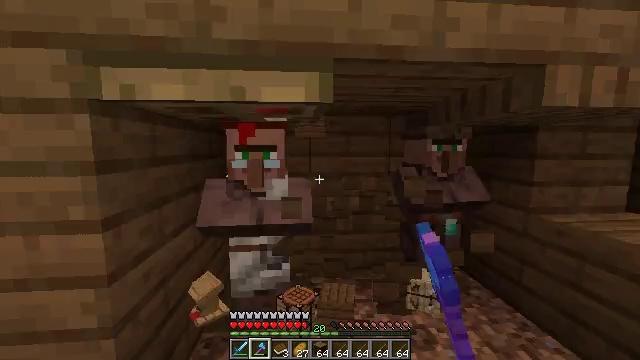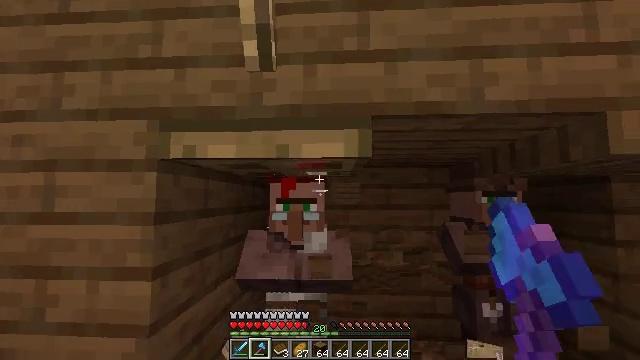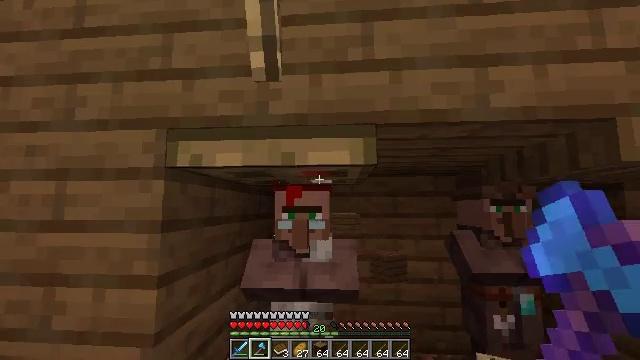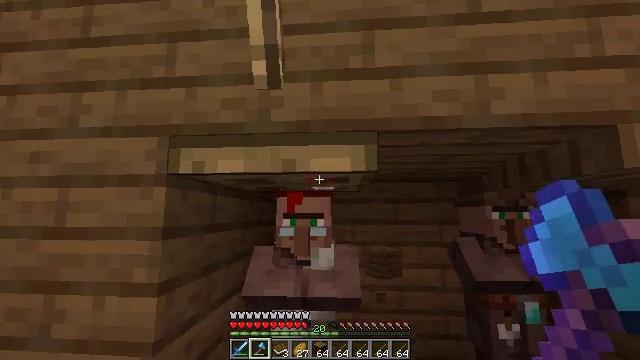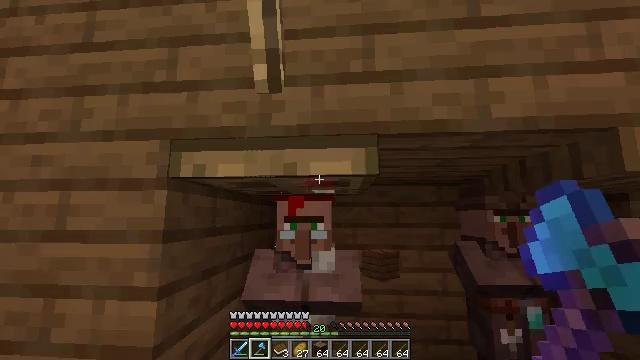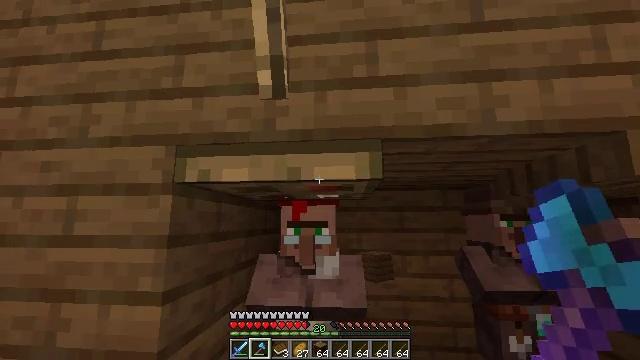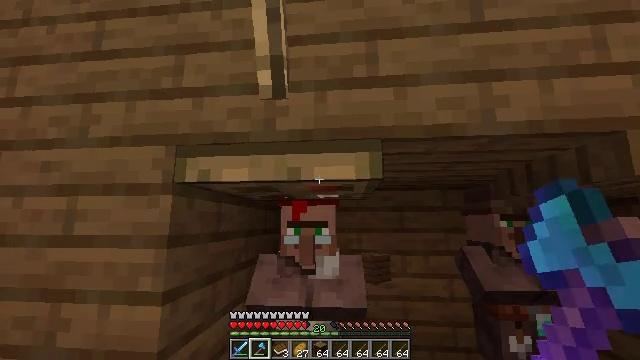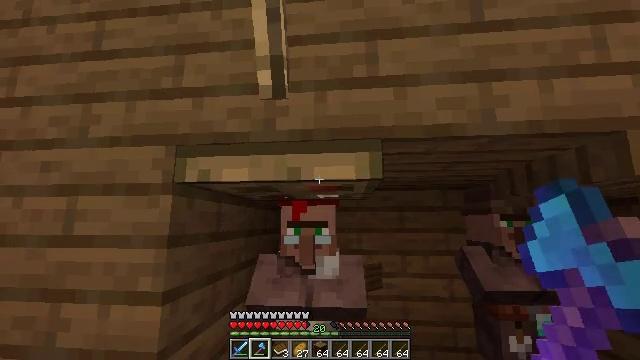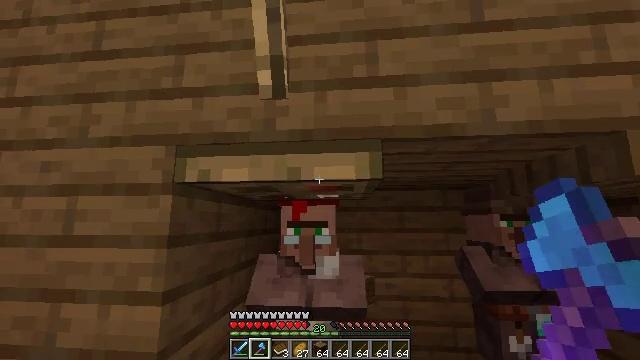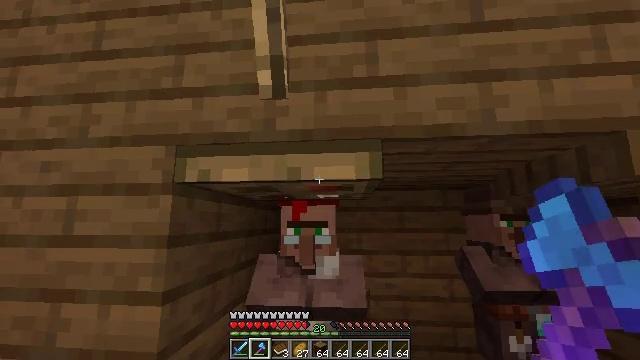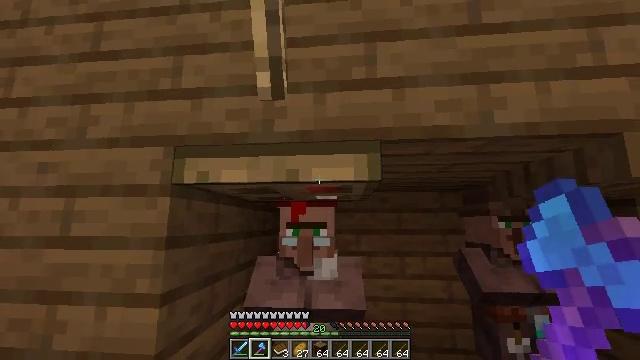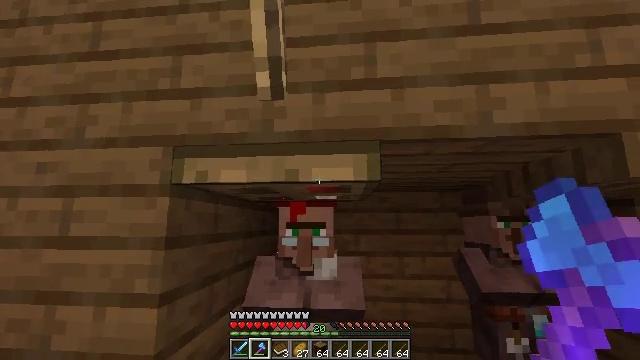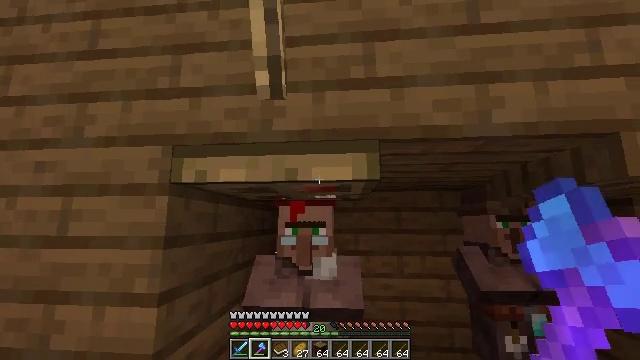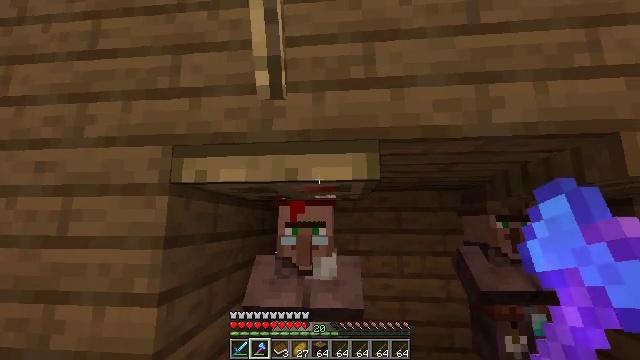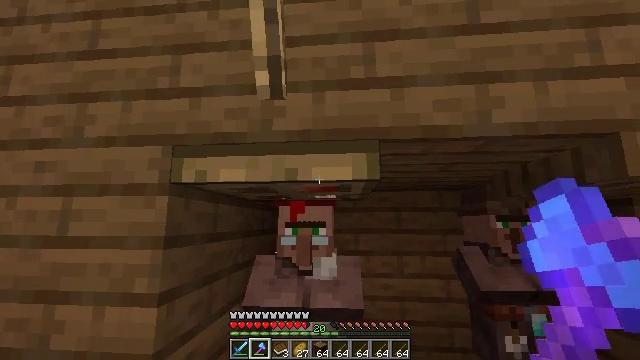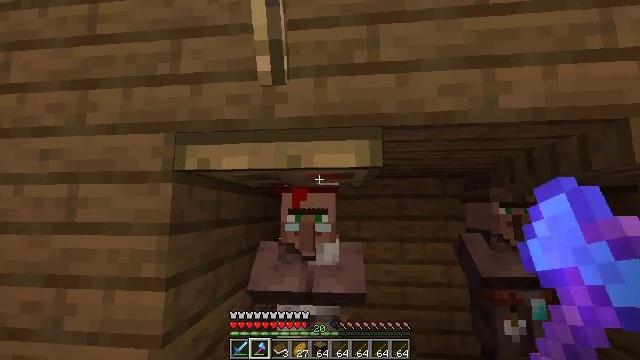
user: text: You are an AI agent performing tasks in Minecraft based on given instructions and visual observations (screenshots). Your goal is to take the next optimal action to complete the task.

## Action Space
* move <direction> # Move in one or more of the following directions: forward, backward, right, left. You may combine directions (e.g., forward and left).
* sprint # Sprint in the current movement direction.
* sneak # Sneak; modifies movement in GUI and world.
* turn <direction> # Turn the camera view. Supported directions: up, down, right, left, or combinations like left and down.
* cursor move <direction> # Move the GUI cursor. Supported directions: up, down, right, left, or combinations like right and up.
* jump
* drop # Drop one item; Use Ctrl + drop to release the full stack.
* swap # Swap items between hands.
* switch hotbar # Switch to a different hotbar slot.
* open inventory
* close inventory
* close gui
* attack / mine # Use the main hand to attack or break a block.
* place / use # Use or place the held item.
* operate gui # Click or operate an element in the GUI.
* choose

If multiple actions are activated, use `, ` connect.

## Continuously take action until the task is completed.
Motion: motion action
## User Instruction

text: Remove a cookie from the inventory.
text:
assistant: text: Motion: turn left and up
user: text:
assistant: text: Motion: turn left and up
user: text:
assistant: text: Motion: turn up
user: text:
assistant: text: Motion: no_op
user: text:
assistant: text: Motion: turn up
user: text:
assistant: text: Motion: no_op
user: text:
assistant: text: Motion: no_op
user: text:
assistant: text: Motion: no_op
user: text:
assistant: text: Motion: no_op
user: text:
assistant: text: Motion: no_op
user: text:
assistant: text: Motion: no_op
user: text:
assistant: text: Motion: no_op
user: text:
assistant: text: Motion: no_op
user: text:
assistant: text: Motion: no_op
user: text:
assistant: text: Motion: turn down
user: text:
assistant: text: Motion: turn right and down
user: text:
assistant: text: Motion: turn right and down
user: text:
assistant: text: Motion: no_op
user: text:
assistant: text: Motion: no_op
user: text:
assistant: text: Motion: no_op
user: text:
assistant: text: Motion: no_op
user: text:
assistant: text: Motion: move left, turn right and down
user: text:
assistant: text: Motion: move left, turn right and down
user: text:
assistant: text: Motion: move left, turn right and down
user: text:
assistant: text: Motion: turn right and down
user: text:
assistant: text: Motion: no_op
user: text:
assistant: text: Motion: no_op
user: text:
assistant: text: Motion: no_op
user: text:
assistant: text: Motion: no_op
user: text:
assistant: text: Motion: no_op